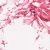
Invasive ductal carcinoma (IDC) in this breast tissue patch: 0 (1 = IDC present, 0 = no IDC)